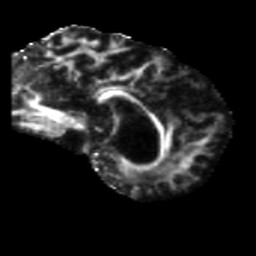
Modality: FA
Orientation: sagittal
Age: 48
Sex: male
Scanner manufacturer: siemens
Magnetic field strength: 3 T
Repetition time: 5.25 s
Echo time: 0.08 s